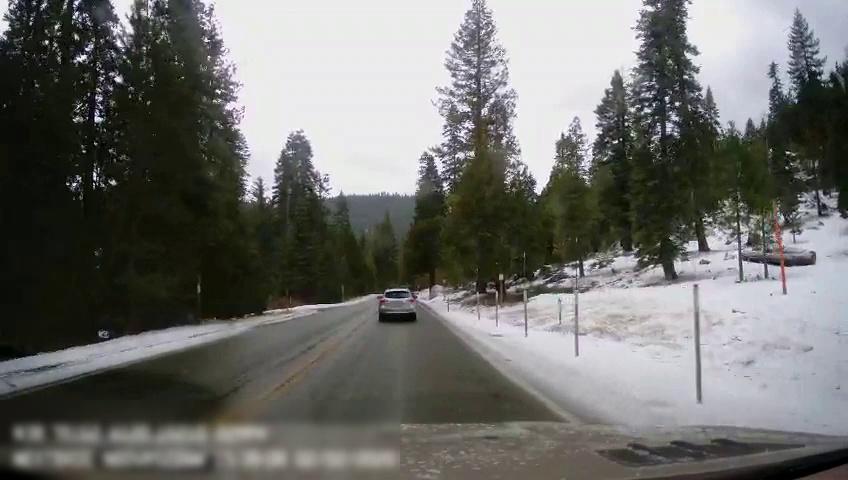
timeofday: Day
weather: Snowy
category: Drivable Space
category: Vehicles | Truck
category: Vehicles | SUV
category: Lanes | Current Lane
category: Lanes | Opposite Lane
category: Lanes | Current Lane
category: Lanes | Opposite Lane